Current action and preconditions to check: path_clear

Your task: For each precondition in the list above, predict whether it will hold at this action.

Consider the current scene as observed from the mobile robot's camera, and analyze the predicted future states of all dynamic agents (e.g., people, animals, vehicles, or any moving entities) within the NEXT SECOND.

IMPORTANT: Only answer "very likely" if you are absolutely certain—based on strong, clear evidence—that a dynamic agent will violate the precondition in the predicted future state. Do NOT answer "very likely" for unlikely, ambiguous, or low-probability risks.

Ask yourself for each precondition: Is there a high probability, with clear and convincing evidence, that the predicted future states of any dynamic agent will interfere with the predicted future state of the currently executing action within the NEXT SECOND, causing that precondition to fail?

Assess the risk level based on these predictions. Use "likely" or "very likely" if motions create a clear risk of interference.

Use "neutral" or "improbable" if agents are nearby but their predicted paths are clearly diverging or non-conflicting.

Failure Risk Categories: "very improbable", "improbable", "neutral", "likely", "very likely"

Answer Format: Output ONLY the probability_of_failure value from these categories: "very improbable", "improbable", "neutral", "likely", "very likely"

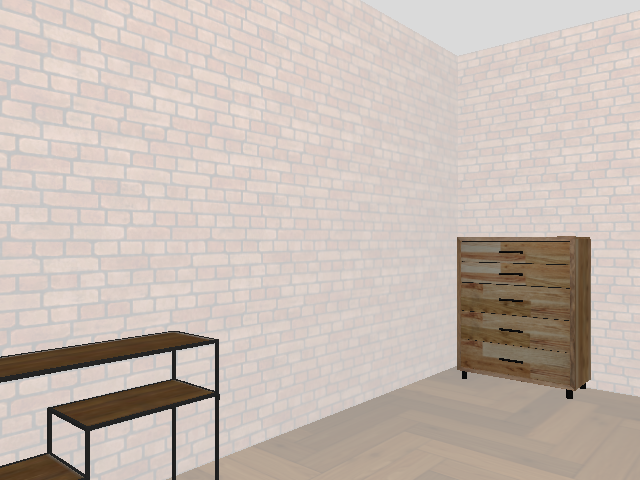

Answer: very improbable